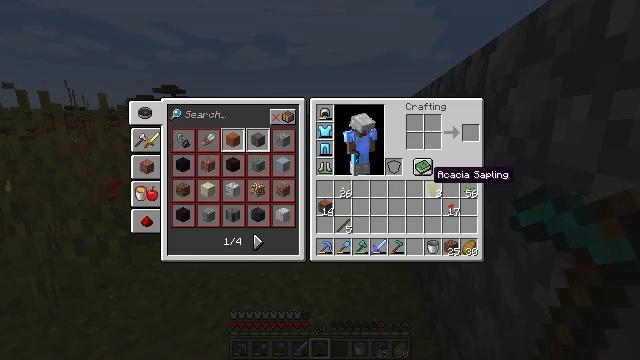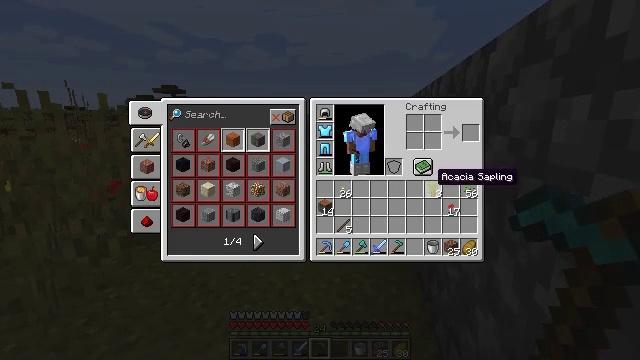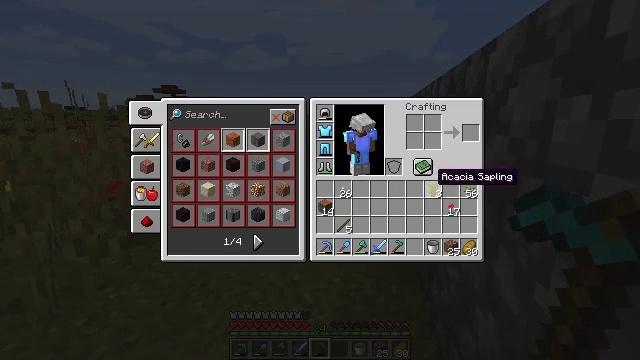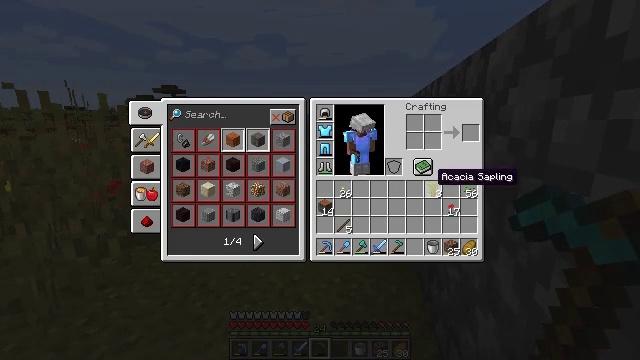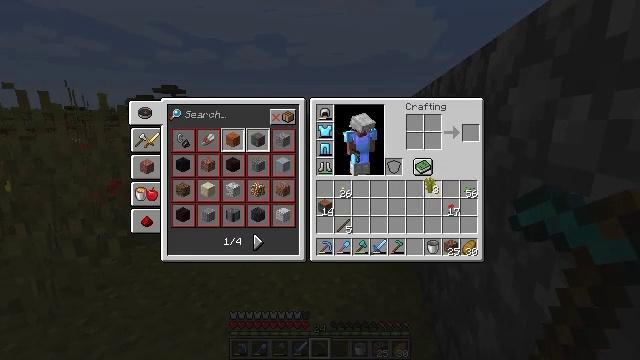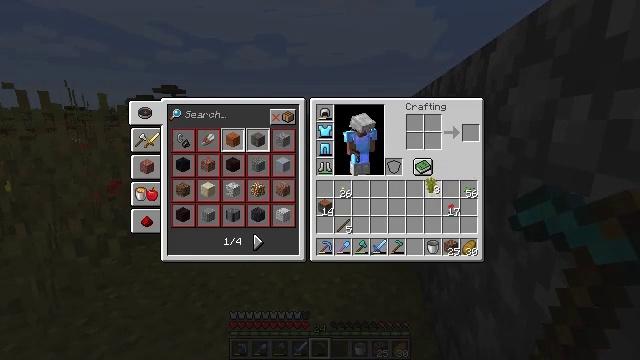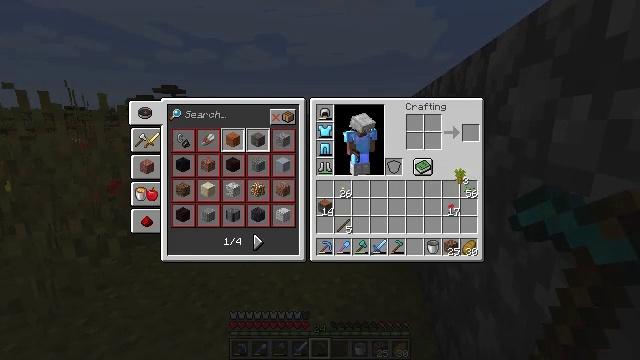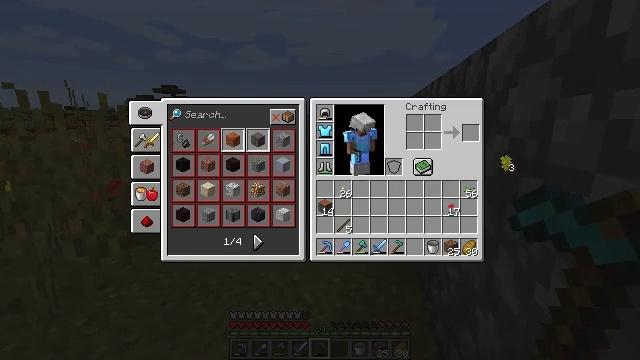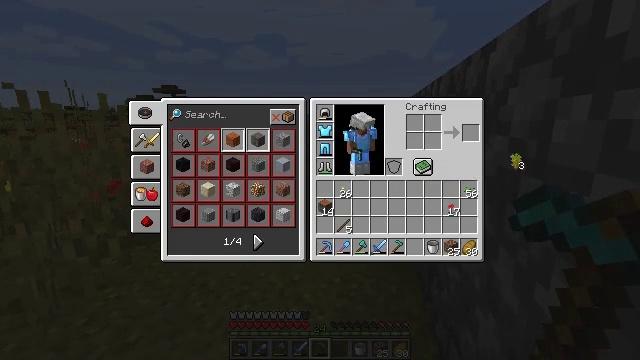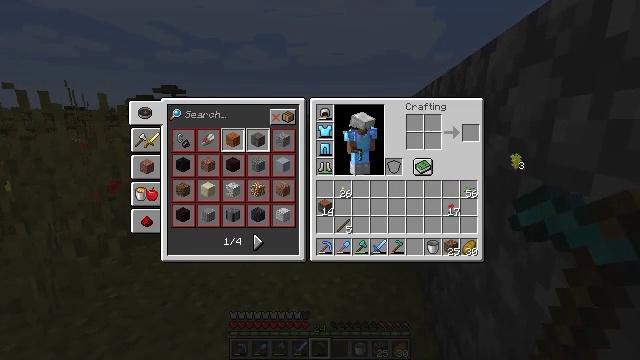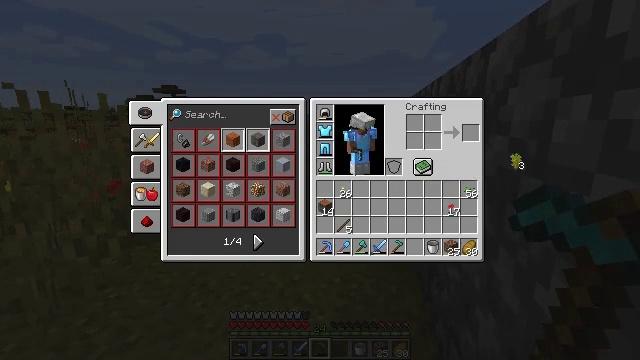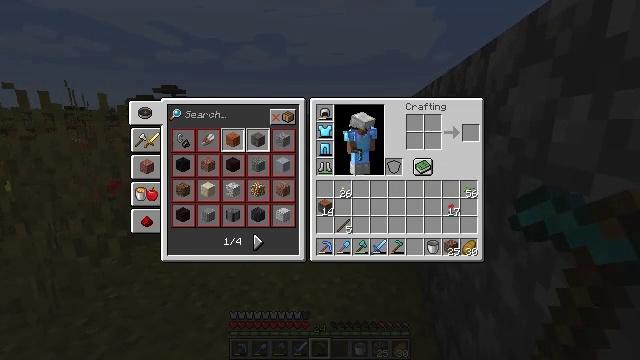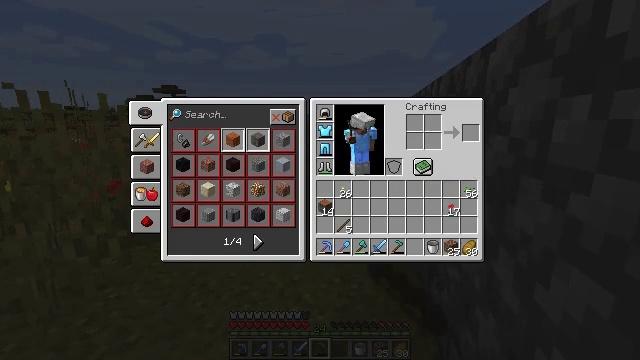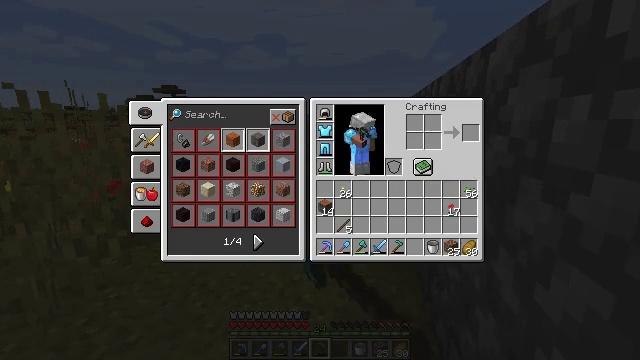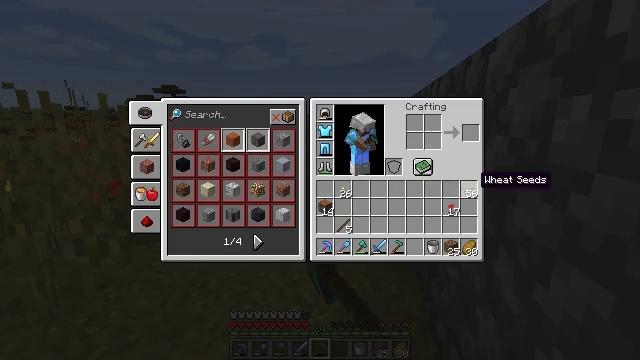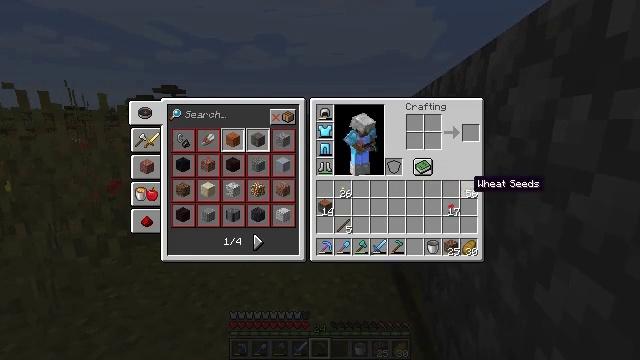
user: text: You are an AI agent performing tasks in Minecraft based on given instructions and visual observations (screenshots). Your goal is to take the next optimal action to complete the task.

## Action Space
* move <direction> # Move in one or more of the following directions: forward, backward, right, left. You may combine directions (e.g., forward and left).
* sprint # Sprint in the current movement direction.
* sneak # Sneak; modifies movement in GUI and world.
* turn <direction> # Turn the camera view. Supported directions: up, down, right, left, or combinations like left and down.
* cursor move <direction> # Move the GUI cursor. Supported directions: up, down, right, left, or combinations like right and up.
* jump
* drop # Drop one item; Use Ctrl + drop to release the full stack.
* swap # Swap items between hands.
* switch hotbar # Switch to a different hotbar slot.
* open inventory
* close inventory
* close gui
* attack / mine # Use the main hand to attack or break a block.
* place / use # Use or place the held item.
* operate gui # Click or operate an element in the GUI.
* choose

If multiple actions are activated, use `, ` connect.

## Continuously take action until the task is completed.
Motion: motion action
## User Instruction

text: Remove an acacia sapling from the inventory.
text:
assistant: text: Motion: no_op
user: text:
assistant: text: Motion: no_op
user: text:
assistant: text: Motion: no_op
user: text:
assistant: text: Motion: operate gui
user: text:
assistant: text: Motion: operate gui
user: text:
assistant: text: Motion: cursor move right and up
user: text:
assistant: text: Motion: cursor move right and up
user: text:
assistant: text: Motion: cursor move right
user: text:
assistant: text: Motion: operate gui
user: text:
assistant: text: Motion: operate gui
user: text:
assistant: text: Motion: no_op
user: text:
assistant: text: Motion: no_op
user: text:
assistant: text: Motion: cursor move left and down
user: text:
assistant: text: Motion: cursor move left and down
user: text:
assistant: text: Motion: cursor move left
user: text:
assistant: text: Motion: no_op